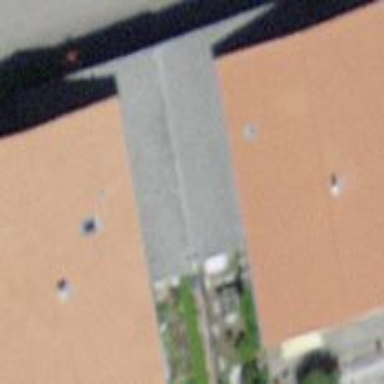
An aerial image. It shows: Residential building.